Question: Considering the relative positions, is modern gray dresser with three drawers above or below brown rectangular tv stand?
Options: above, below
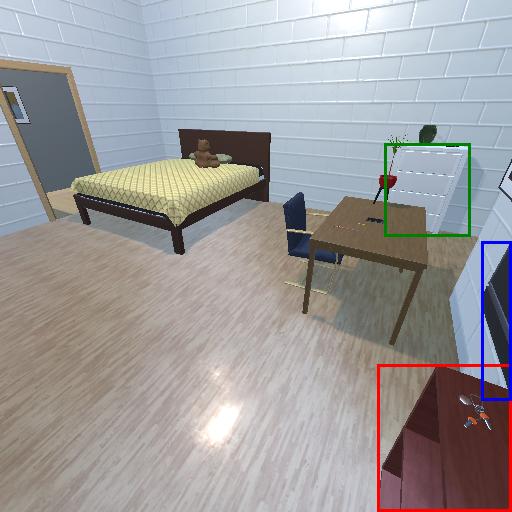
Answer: above